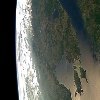
Label: land